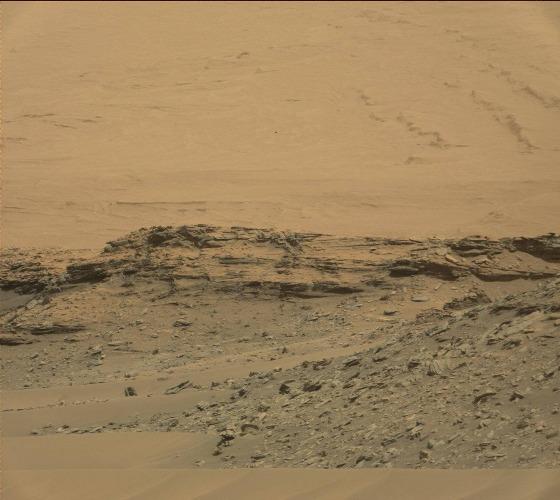
Terrain classes present: Bedrock, Gravel / Sand / Soil, Rock, Shadow